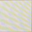
Piece: xx